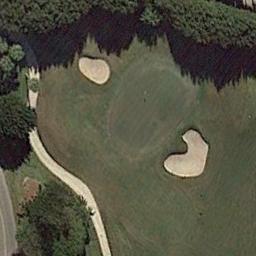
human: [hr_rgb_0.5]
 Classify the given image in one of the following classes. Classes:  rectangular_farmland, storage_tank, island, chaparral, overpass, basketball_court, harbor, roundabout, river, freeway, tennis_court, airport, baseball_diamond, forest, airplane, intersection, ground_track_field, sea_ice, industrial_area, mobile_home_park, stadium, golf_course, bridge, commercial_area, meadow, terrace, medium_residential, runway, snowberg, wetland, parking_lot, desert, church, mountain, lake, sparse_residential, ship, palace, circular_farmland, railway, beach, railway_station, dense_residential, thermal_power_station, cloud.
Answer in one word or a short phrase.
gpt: golf_course